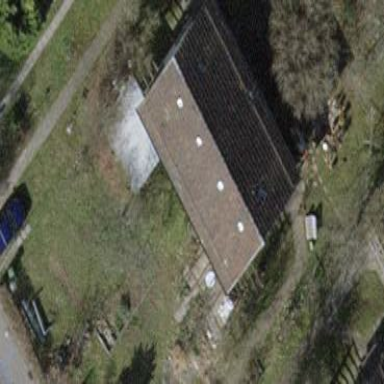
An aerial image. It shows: Terrace building.